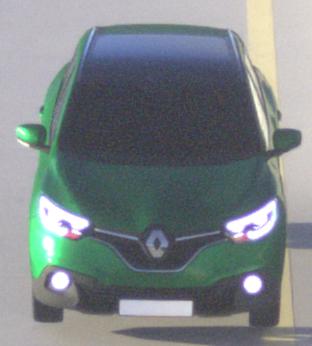
Make: Renault
Model: Kadjar ENERGY TCe 130
Detailed model: Kadjar
Model produced from: 2015/05
Model produced until: 2018/08
Doors: 5
Color: green
Road condition: dry road
Daytime: sunrise or sunset
Contrast: high contrast